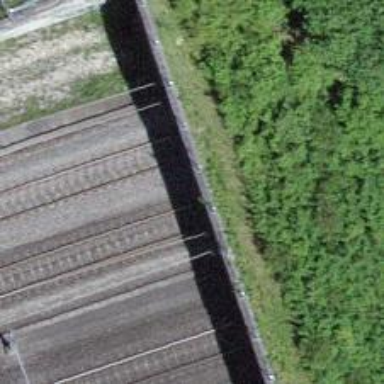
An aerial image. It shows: Tunnel with electrified rail tracks and contact line.